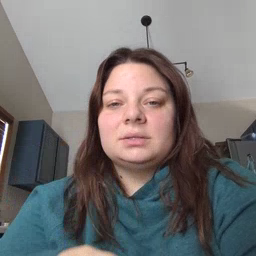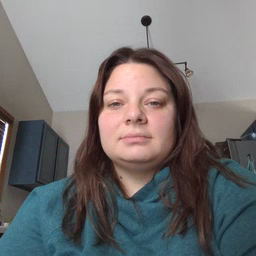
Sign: hot